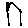
Label: house